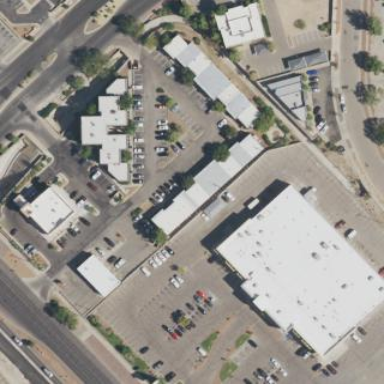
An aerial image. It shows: Commercial building.